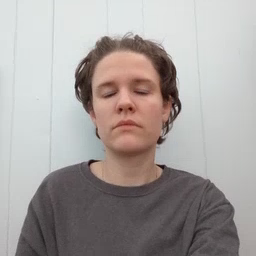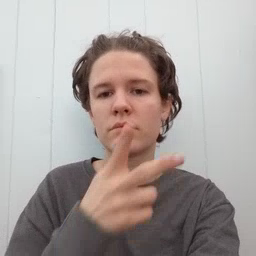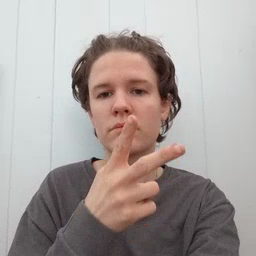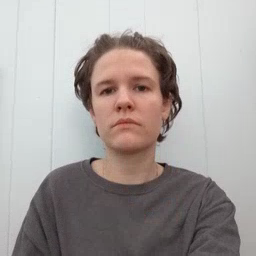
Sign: hen